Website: macys
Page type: customer-info-address
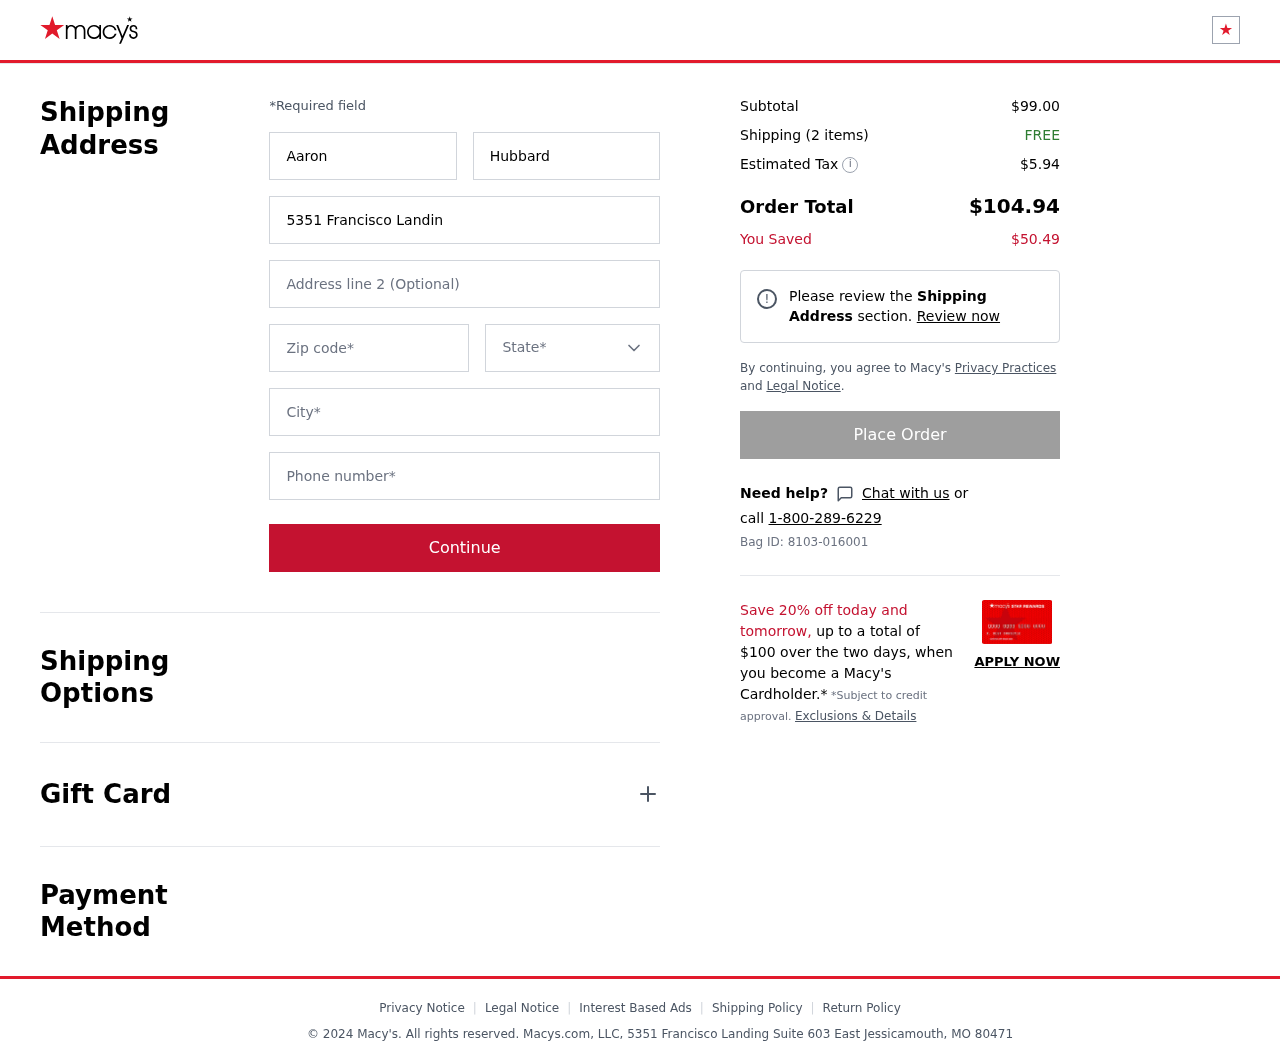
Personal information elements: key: PII_CITY
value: East Jessicamouth
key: PII_FIRSTNAME
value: Aaron
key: PII_LASTNAME
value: Hubbard
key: PII_PHONE
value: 9973529771
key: PII_POSTCODE
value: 80471
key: PII_STATE
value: Missouri
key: PII_STREET
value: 5351 Francisco Landing Suite 603
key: PII_STREET2
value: Suite 594
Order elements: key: ORDER_SUBTOTAL
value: $99.00
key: ORDER_NUM_ITEMS
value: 2
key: ORDER_SHIPPING_COST
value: FREE
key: ORDER_TAX
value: $5.94
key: ORDER_TOTAL
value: $104.94
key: ORDER_SAVINGS
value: $50.49
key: ORDER_BAG_ID
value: Bag ID: 8103-016001